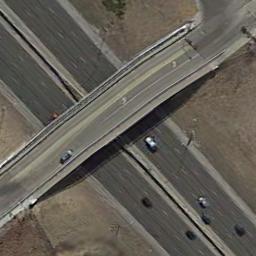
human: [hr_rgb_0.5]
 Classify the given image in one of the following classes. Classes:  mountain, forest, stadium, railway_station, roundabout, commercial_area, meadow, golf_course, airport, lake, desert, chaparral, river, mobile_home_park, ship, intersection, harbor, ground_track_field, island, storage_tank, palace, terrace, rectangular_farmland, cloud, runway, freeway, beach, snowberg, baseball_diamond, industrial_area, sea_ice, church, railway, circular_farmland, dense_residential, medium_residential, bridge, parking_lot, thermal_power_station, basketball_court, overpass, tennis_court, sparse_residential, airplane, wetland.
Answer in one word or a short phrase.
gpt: overpass